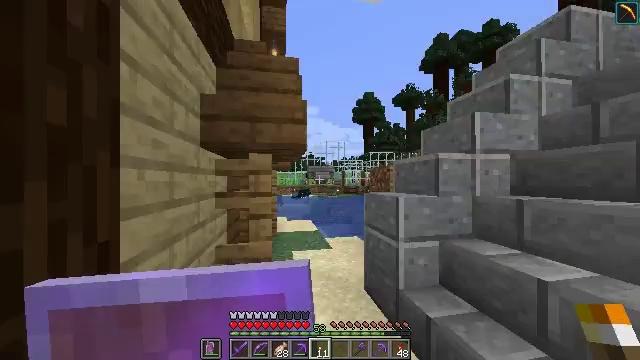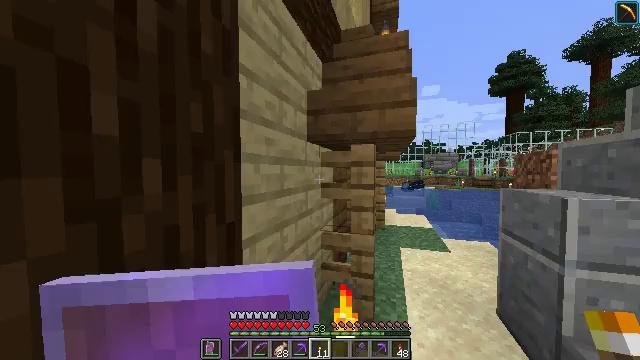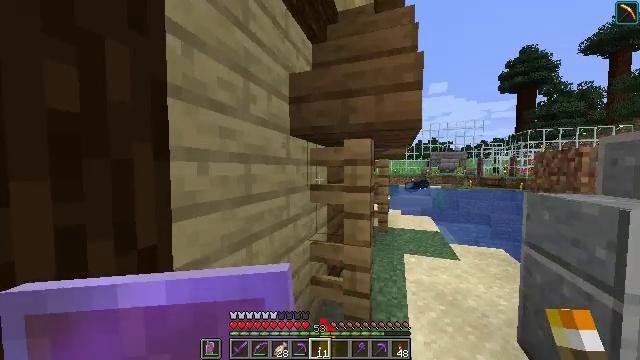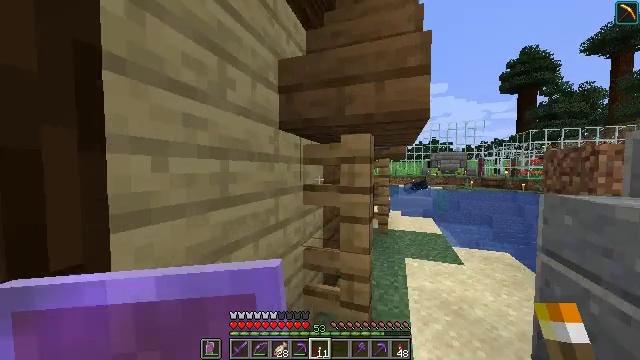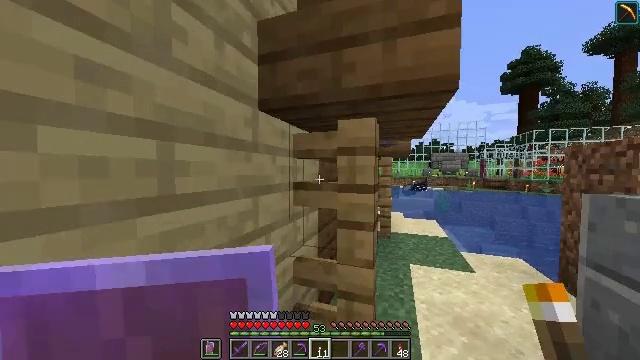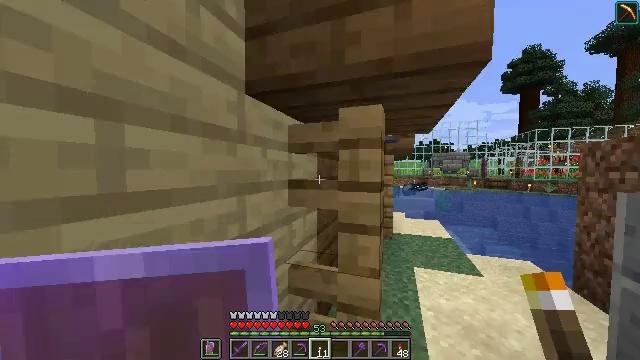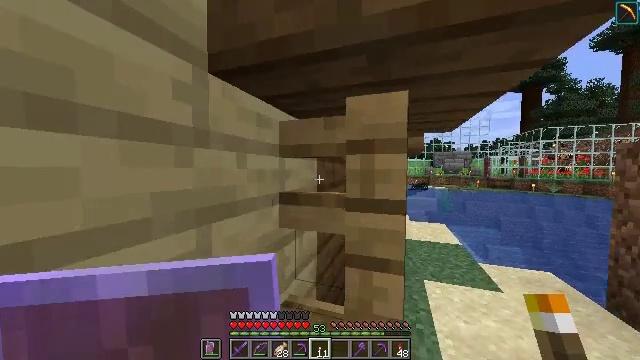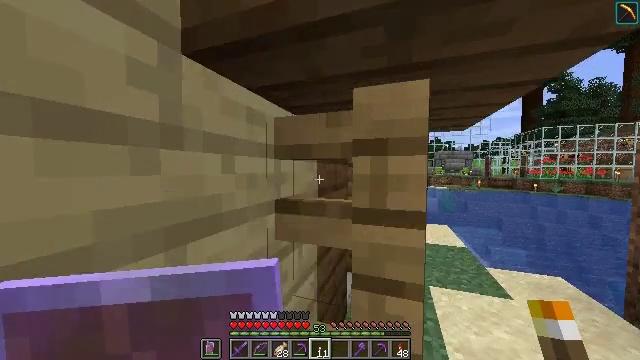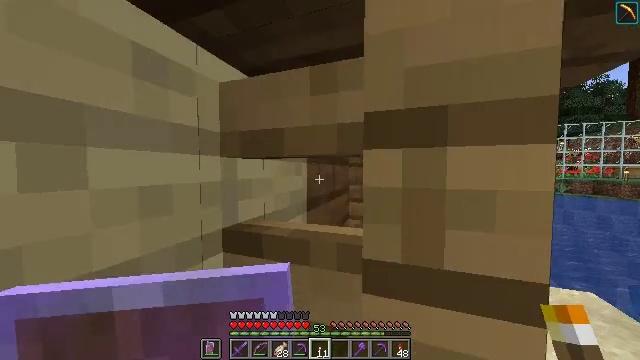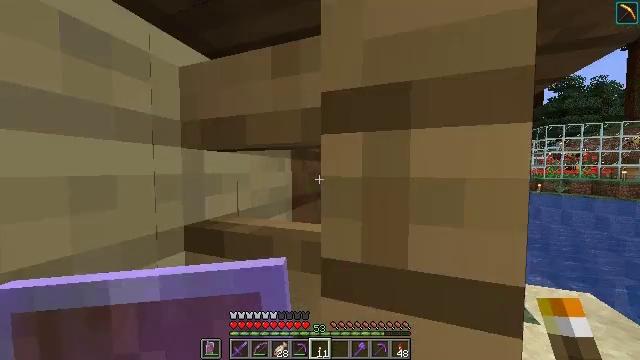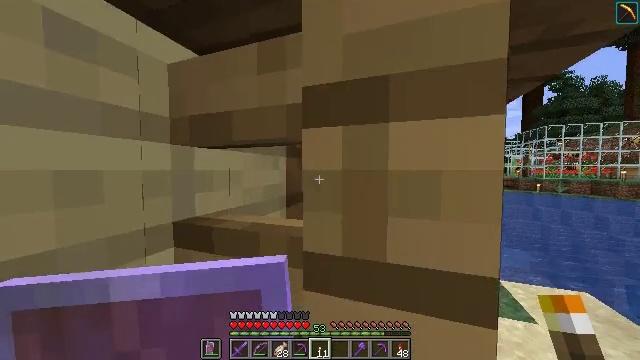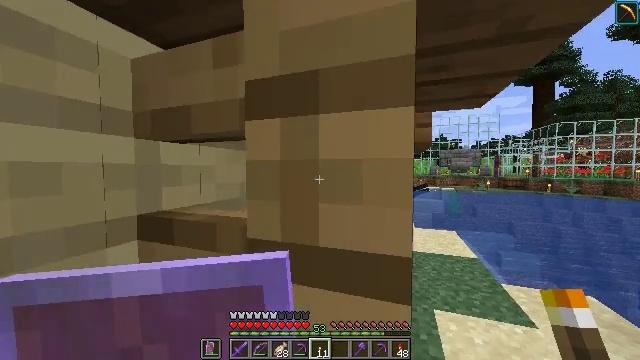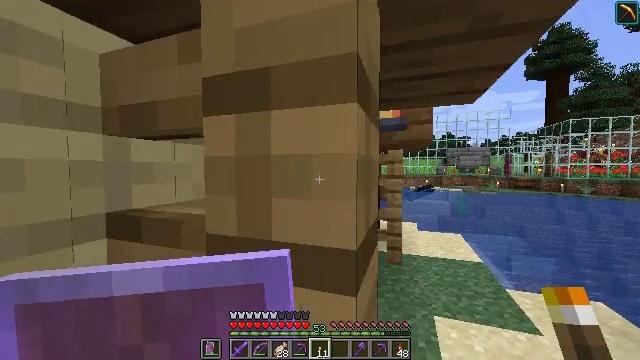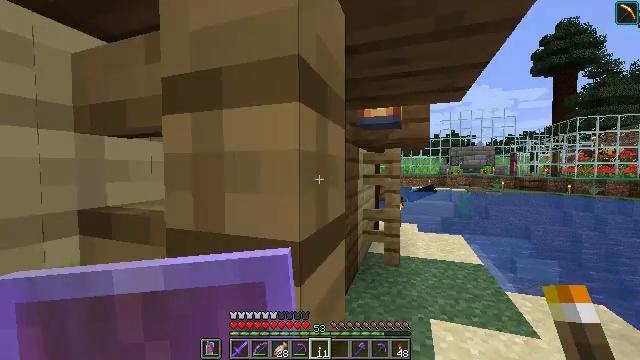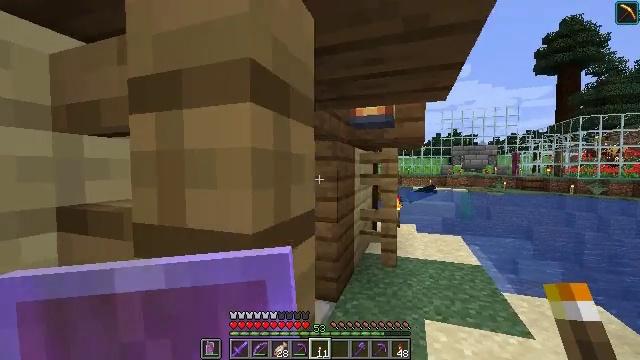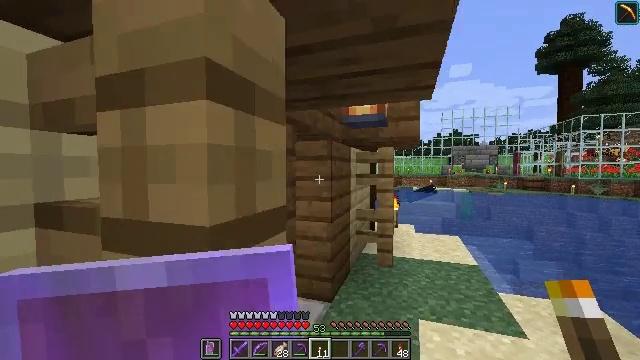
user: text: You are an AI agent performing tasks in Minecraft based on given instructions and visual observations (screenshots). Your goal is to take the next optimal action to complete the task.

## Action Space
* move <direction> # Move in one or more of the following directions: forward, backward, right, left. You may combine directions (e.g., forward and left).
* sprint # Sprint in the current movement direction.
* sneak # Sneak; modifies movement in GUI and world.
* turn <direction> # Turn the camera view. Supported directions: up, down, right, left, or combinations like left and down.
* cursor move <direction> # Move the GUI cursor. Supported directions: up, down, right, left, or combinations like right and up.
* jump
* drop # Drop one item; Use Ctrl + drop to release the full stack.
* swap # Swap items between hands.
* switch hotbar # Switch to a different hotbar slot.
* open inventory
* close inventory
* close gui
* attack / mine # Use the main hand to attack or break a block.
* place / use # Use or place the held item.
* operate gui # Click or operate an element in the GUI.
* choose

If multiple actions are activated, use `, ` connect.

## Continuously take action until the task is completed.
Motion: motion action
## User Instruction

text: Make lime stained glass in the crafting menu.
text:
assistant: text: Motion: move forward, sprint, turn left and down
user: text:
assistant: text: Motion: move forward, sprint, turn left
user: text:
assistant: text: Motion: move forward, sprint
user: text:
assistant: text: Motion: move forward, sprint
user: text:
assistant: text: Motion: move forward, sprint
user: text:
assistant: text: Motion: move forward, sprint
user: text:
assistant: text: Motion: move forward, sprint
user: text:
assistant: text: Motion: move forward and move right, sprint
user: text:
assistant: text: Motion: move forward and move right, sprint
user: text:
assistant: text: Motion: move forward and move right, sprint
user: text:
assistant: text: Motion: move forward and move right, sprint
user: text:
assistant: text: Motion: move forward and move right, sprint
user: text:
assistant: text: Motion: move forward and move right, sprint
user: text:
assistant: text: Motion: move forward and move right, sprint
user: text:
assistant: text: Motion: move forward and move right, sprint
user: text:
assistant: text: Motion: move forward and move right, sprint
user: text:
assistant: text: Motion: move forward, sprint
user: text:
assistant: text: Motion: move forward, sprint
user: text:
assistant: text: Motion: move forward, sprint
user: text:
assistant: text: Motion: move forward, sprint
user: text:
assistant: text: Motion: move forward, sprint
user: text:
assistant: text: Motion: move forward, sprint, turn left
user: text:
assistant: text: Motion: move forward, sprint, turn left and down
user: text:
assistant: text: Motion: move forward, sprint, turn left
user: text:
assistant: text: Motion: move forward, sprint, turn left
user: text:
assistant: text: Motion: move forward, sprint, turn left
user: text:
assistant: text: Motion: move forward, sprint, turn left
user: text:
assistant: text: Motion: move forward, sprint, turn left and down
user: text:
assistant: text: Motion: move forward, sprint, turn left
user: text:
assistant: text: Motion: move forward, sprint